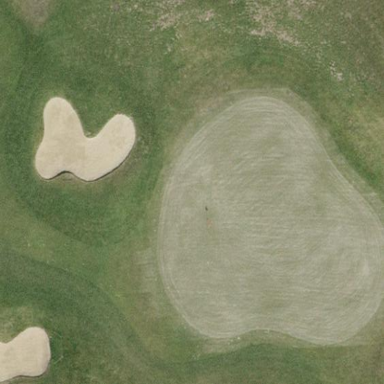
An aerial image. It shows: Green golf area with grass land use.